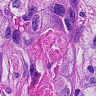
Metastatic tissue present: yes